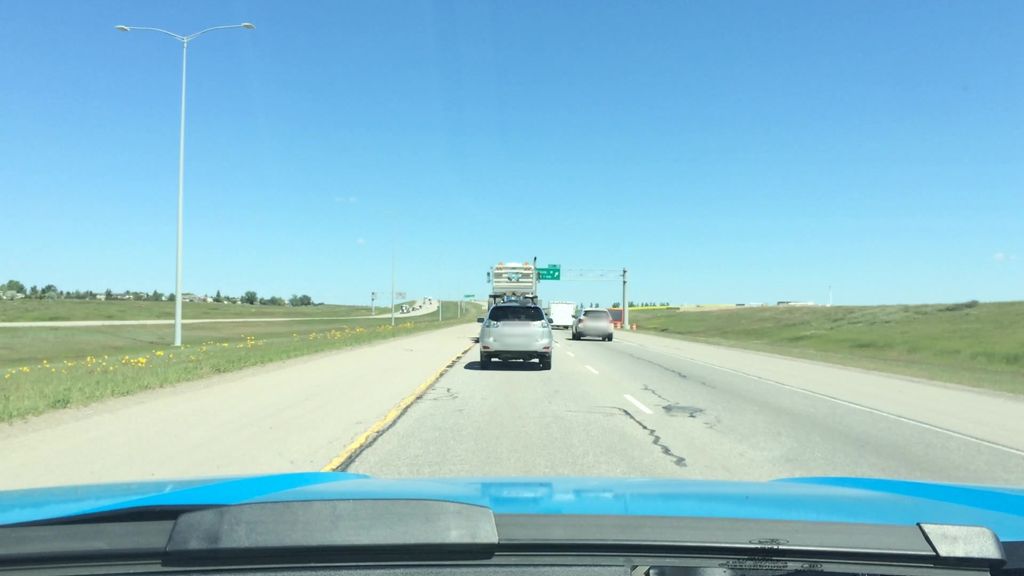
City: calgary